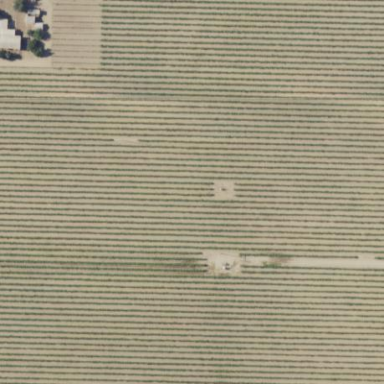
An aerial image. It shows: Vineyard.